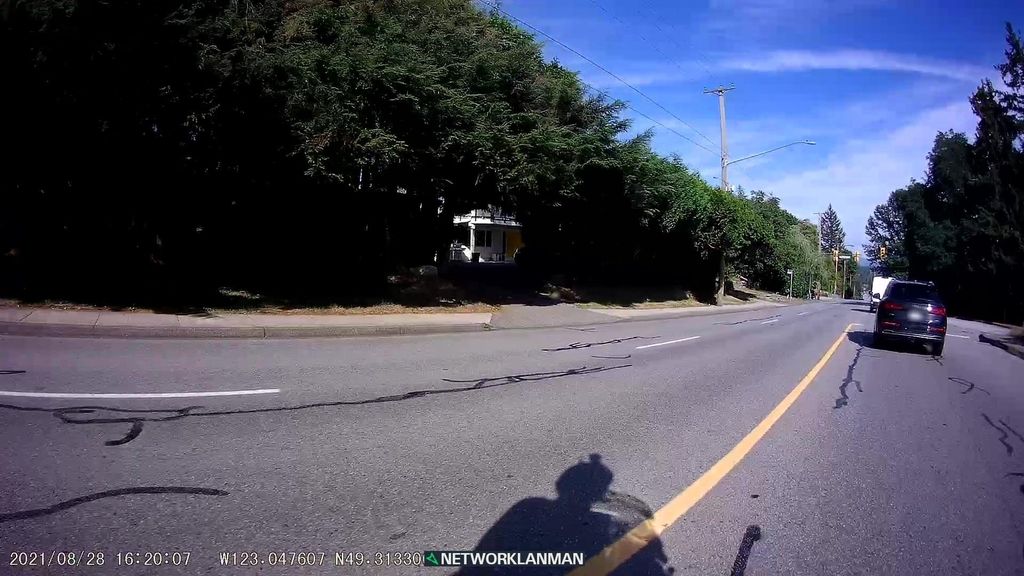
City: vancouver